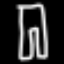
Label: pants